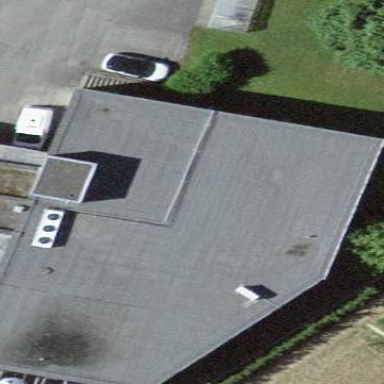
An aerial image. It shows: Commercial building.